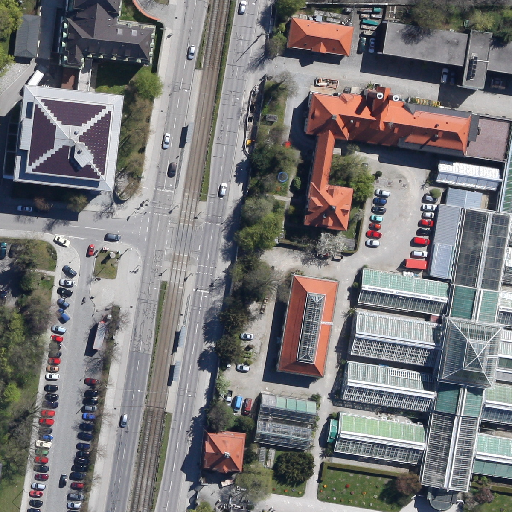
Referring expression: bikeway